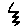
Label: zigzag